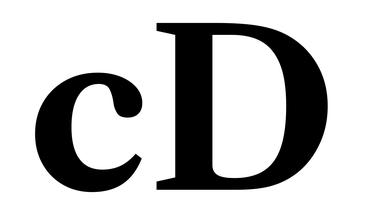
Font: LibreCaslonText_Bold